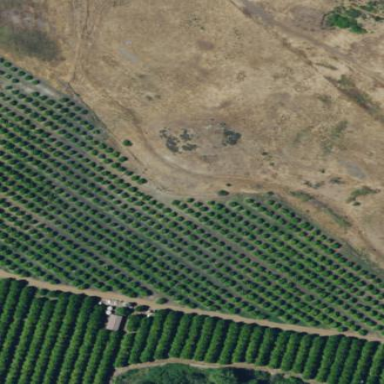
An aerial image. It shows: Orchard.